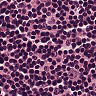
Metastatic tissue present: no